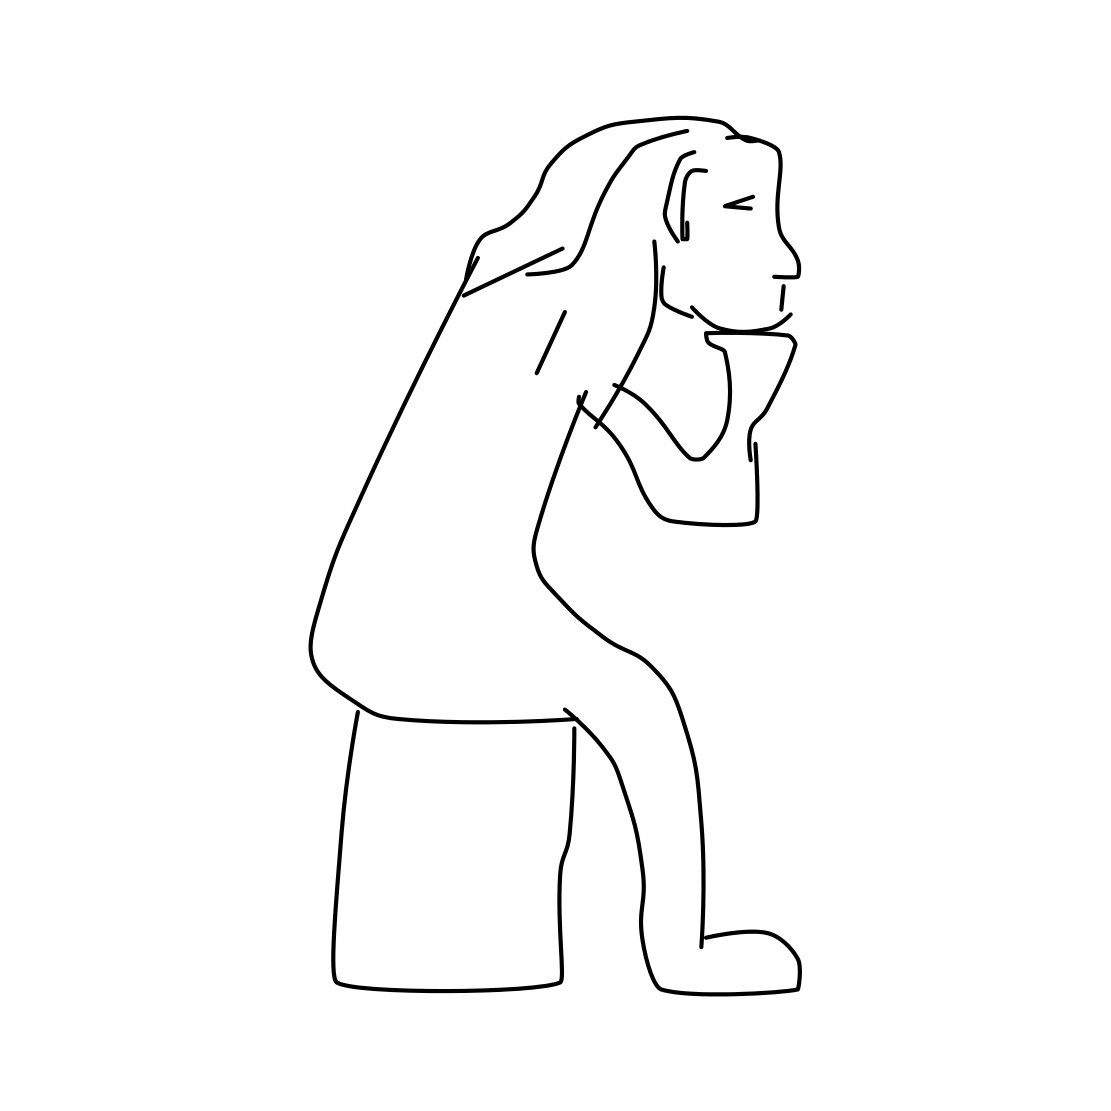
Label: person sitting